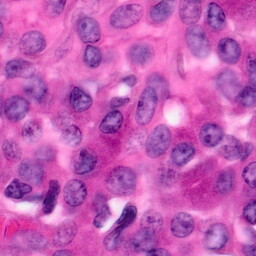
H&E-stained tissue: Pancreatic